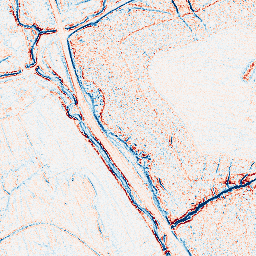
Category: edge_preserving
Decomposition family: anisotropic_diffusion
Decomposition parameters: iterations: 5
kappa: 100
gamma: 0.1
Upsampling method: edge_directed
Upsampling parameters: scale: 4
Upsampling scale: 4